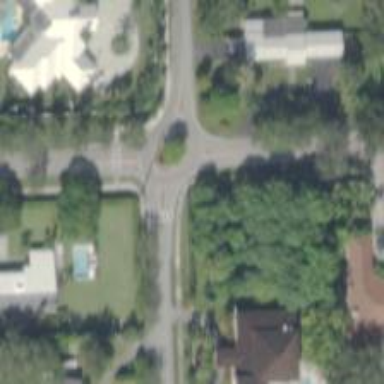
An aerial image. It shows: Roundabout.